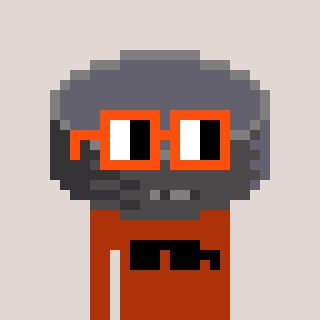
a pixel art character with square orange glasses, a hockey puck-shaped head and a hotbrown-colored body on a warm background